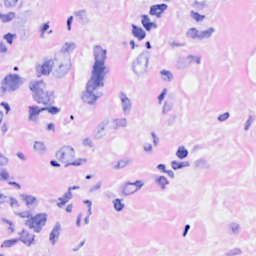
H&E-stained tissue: Breast